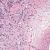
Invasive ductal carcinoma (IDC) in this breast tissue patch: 1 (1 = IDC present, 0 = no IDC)